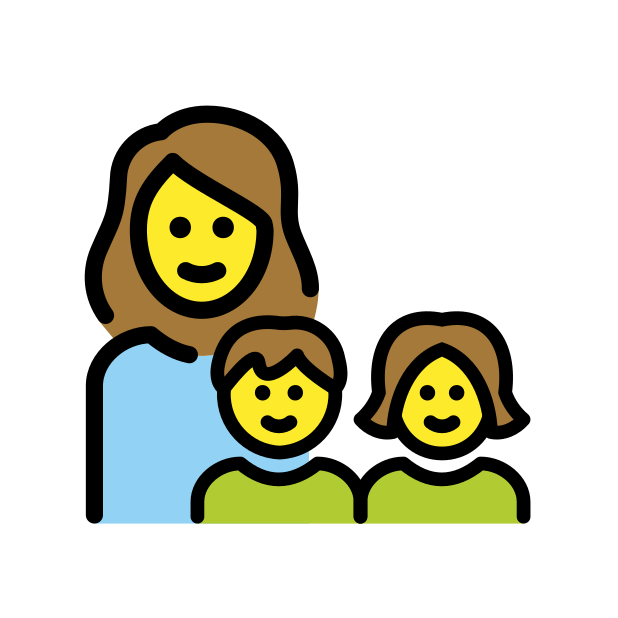
family: woman, girl, boy